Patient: sex M, age 48
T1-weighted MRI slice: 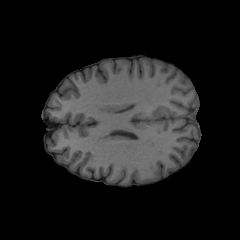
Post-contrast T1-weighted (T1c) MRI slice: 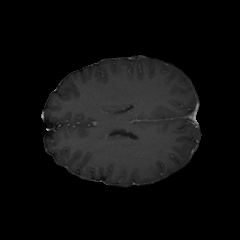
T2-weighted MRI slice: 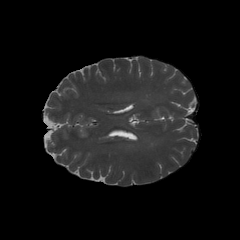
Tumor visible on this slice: no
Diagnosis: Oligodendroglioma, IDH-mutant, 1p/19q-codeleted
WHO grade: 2